Question: When I run my console program, it stops on the line depicted in the screenshot, and points a little arrow at it.
Here is the line

Details: I have tried to run the program without it, to see if it is the definitely the source of the problem, but it still stops running, and points that arrow shown in the screenshot at the NEXT line. If I continue commenting out everything the arrow points at, I eventually reach the curly bracket at the end of the method, which the arrow then points at... I don't even know what it's supposed to mean.
Any help to fix this would be highly appreciated.
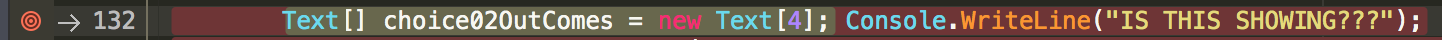
Answer: Click on the red circle in left side of your code to remove it, then start your program again! It's gone :)